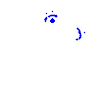
Particle: proton